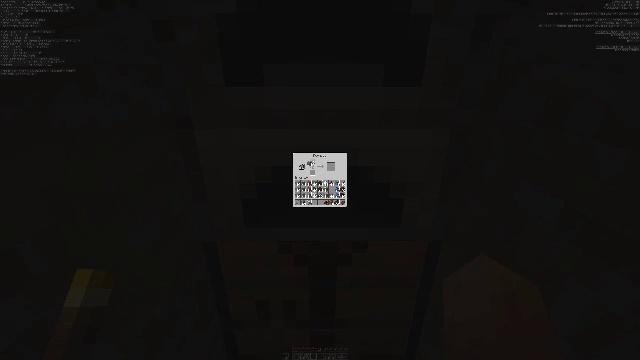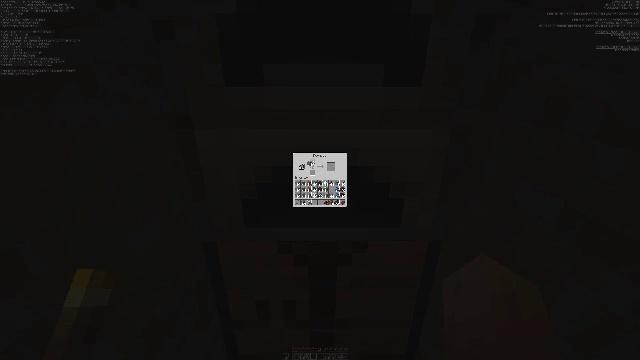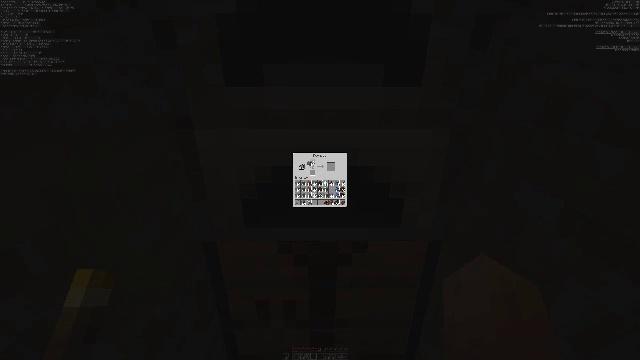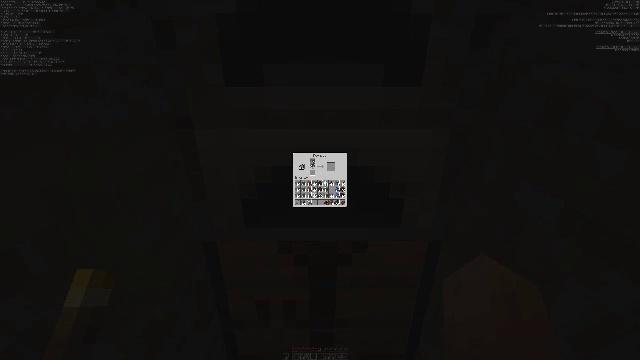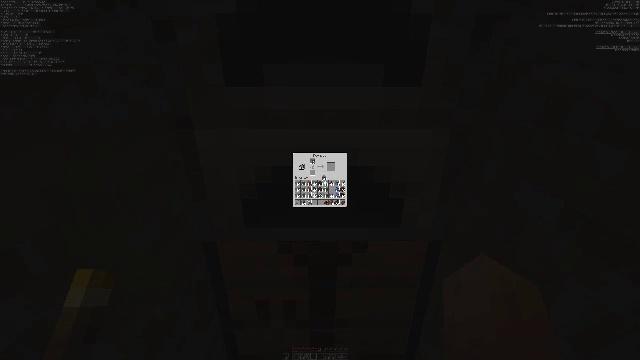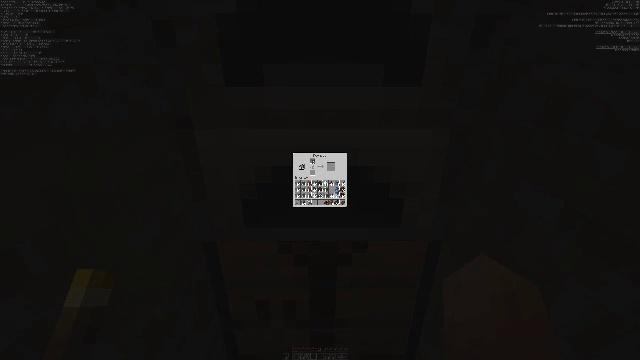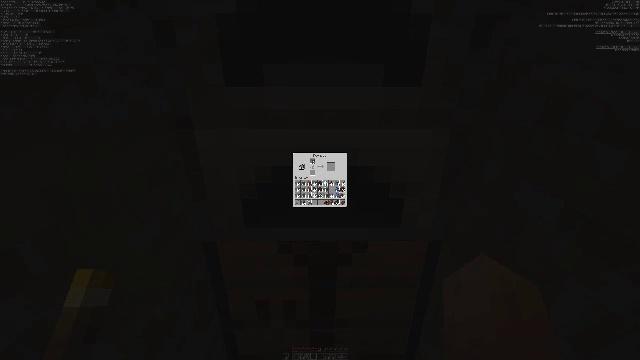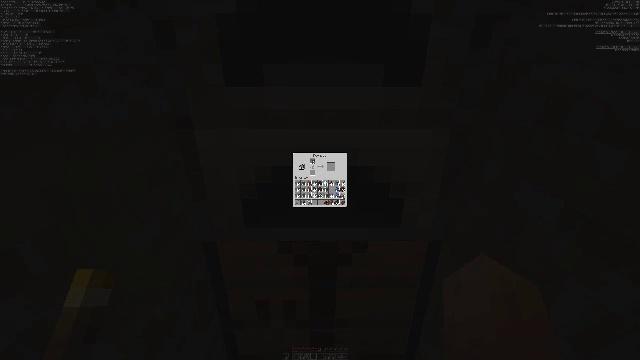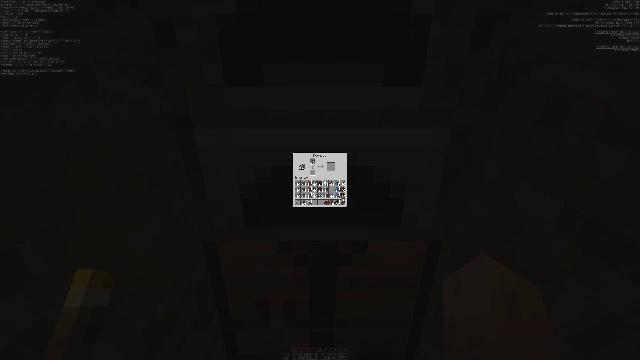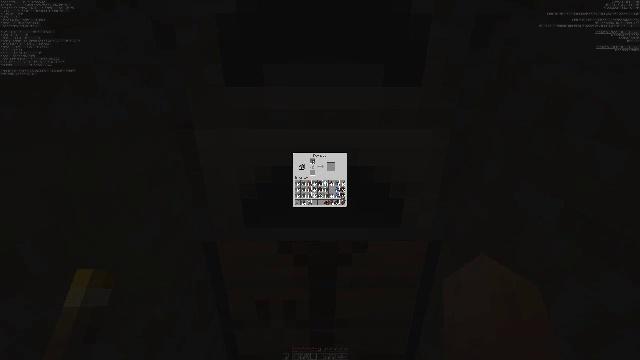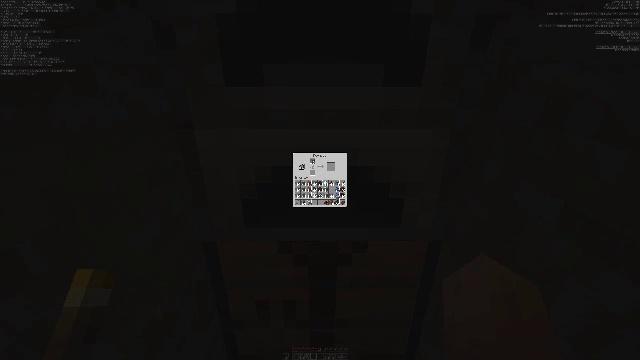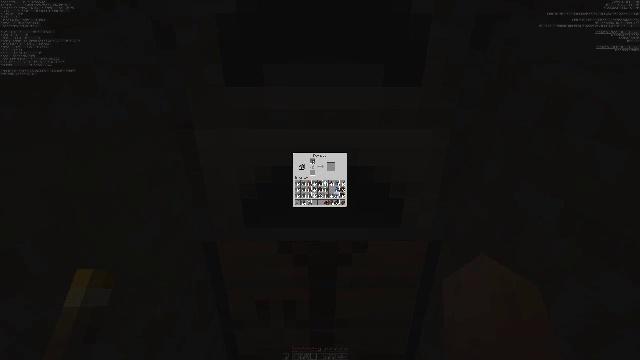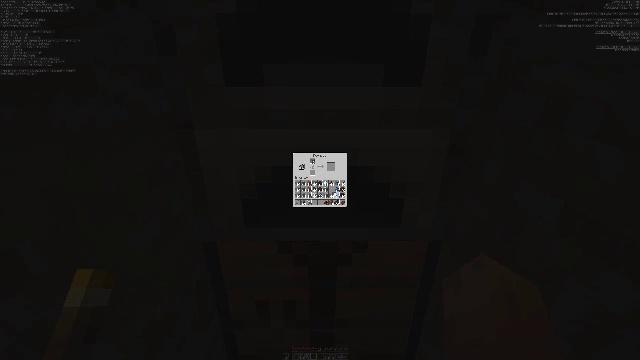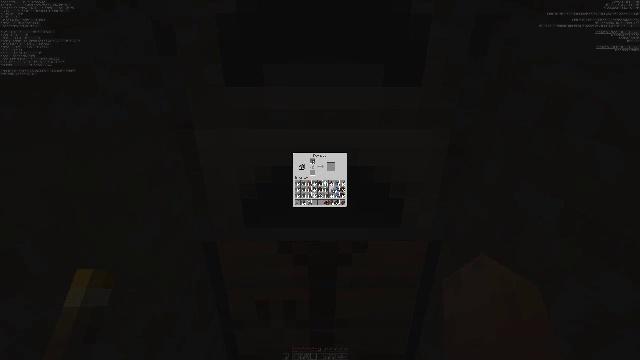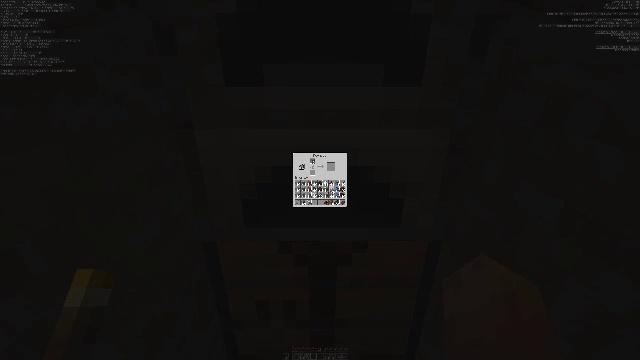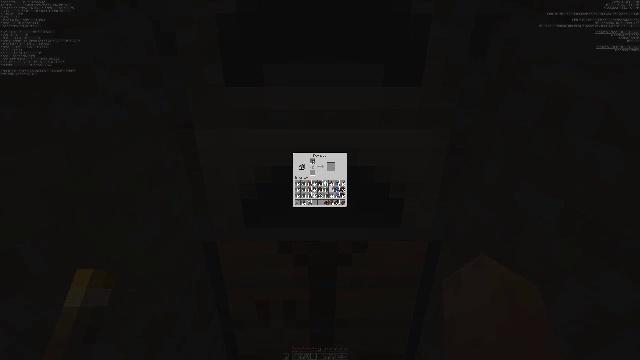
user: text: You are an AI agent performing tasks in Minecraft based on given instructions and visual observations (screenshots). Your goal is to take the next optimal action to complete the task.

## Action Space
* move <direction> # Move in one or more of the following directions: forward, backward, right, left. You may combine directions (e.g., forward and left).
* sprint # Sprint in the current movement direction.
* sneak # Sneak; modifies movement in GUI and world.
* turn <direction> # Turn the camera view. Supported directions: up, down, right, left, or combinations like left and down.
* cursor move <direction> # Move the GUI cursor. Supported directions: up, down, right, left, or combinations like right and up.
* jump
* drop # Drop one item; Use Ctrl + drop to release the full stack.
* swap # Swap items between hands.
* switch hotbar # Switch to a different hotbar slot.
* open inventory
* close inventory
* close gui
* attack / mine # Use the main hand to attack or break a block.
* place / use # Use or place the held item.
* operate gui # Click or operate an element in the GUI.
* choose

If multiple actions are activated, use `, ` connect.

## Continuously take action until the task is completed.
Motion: motion action
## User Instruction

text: Put iron ore in the furnace to get an iron ingot.
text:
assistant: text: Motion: no_op
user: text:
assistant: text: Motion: no_op
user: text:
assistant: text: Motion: turn right
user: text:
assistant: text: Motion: turn right and down
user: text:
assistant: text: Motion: turn right and down
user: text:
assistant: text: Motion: turn right and down
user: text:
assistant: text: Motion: no_op
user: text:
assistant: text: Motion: no_op
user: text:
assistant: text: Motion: no_op
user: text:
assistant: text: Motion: turn left
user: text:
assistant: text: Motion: turn left
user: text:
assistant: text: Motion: turn up
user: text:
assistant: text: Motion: no_op
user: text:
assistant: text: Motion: no_op
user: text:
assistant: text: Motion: turn up
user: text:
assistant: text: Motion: no_op
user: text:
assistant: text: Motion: no_op
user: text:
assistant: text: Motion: attack / mine
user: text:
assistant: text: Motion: attack / mine
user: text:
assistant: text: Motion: attack / mine
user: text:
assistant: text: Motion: no_op
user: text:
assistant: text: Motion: no_op
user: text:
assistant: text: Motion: no_op
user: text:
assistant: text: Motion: no_op
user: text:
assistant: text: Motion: no_op
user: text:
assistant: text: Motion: no_op
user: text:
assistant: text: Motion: no_op
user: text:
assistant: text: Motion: no_op
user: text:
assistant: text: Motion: no_op
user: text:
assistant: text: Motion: no_op